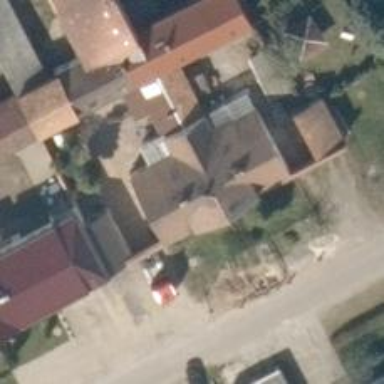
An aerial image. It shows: Simple house.